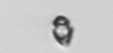
Label: Heterocapsa_rotundata